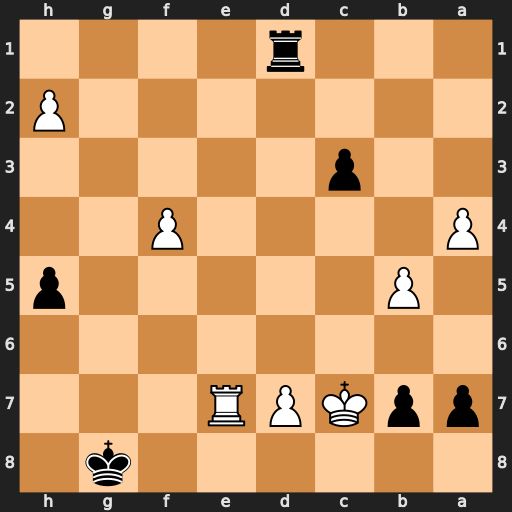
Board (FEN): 6k1/ppKPR3/8/1P5p/P4P2/2p5/7P/3r4
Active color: b
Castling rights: -
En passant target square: -
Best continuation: c2 Kxb7 c1=Q